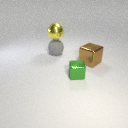
large gray rubber sphere below large yellow metal sphere